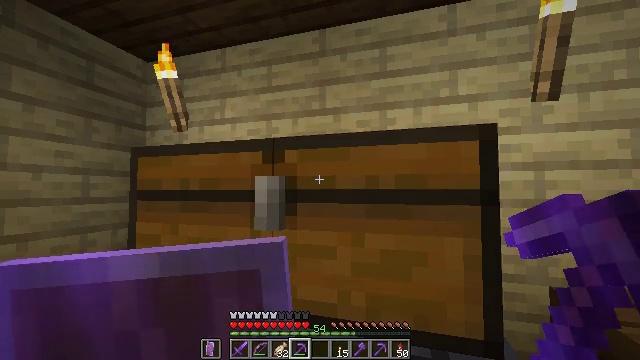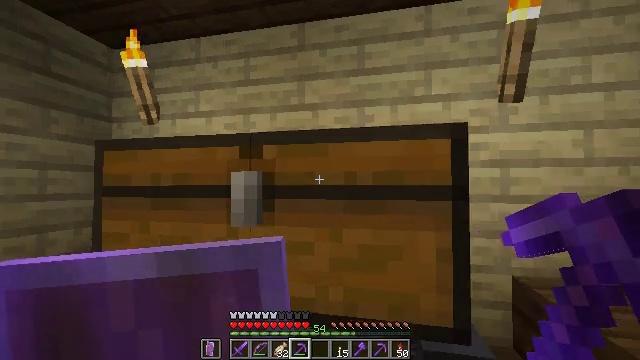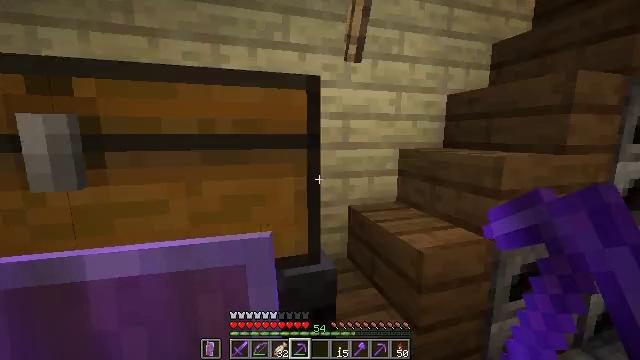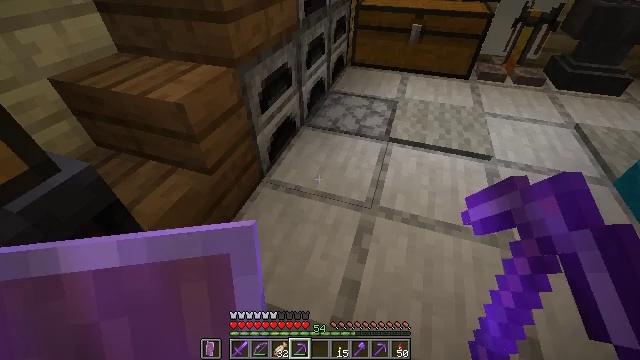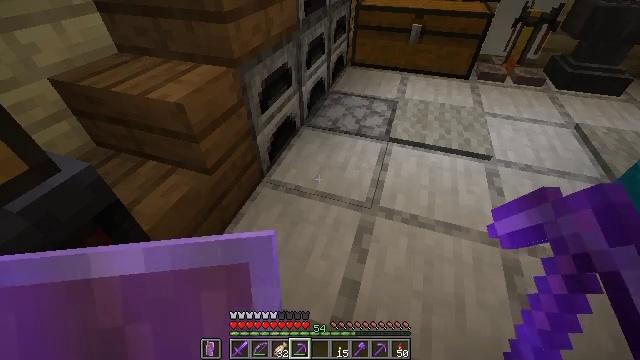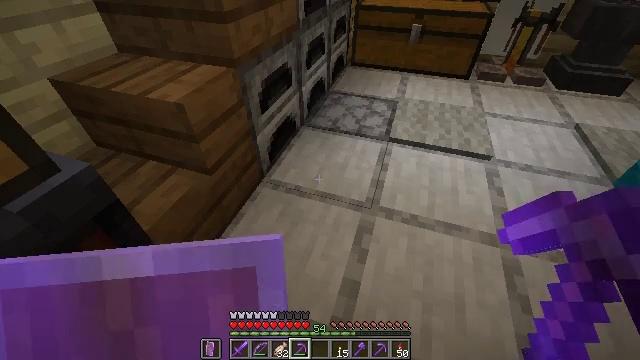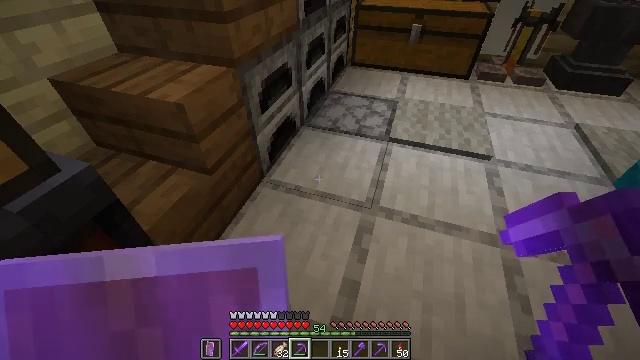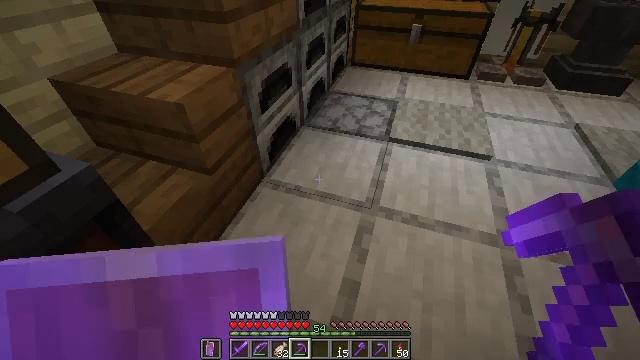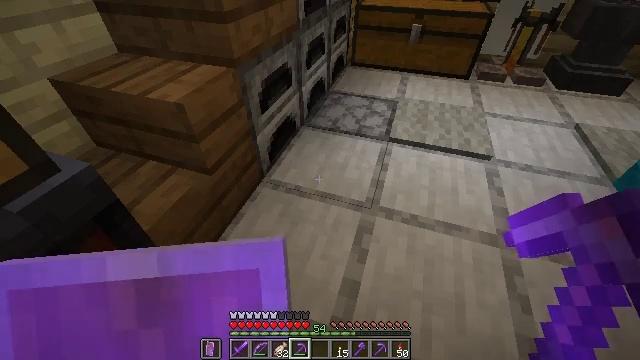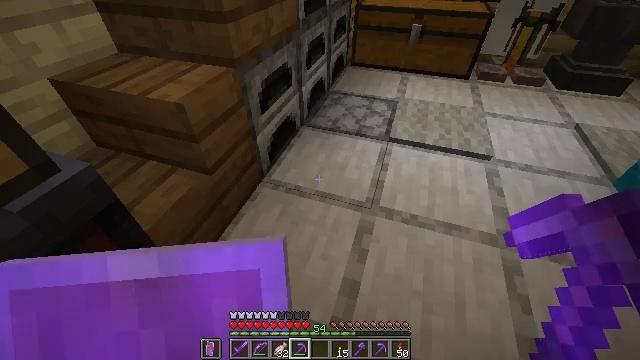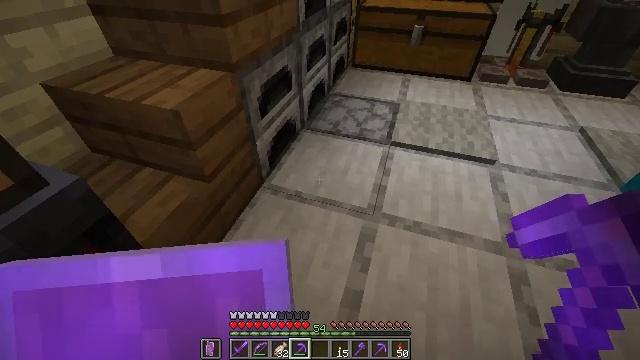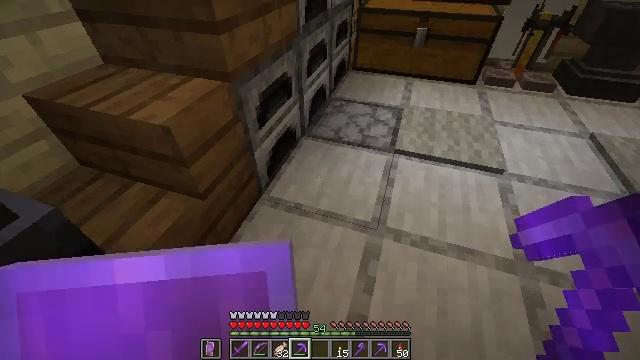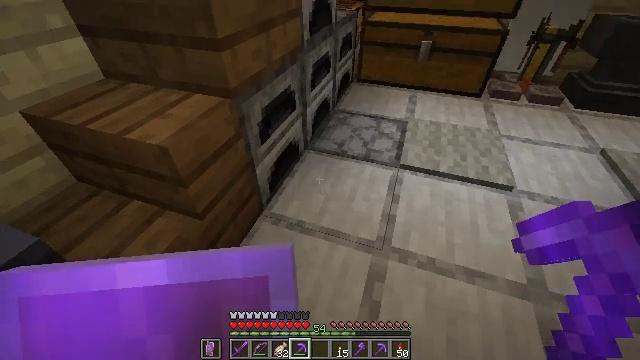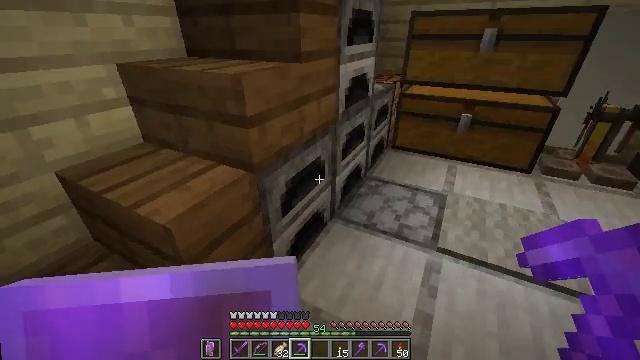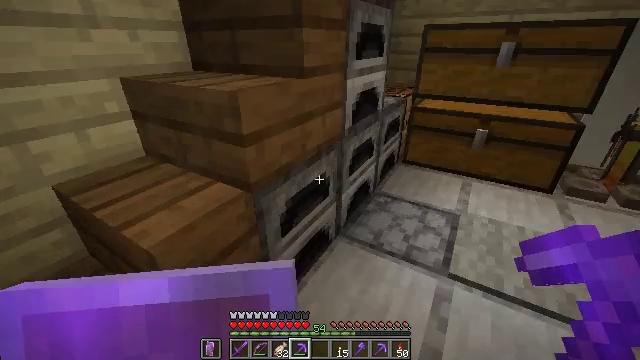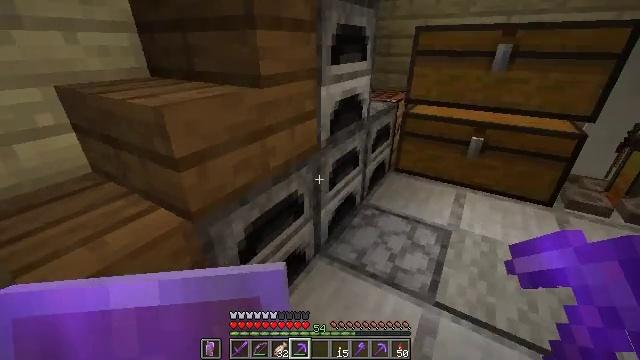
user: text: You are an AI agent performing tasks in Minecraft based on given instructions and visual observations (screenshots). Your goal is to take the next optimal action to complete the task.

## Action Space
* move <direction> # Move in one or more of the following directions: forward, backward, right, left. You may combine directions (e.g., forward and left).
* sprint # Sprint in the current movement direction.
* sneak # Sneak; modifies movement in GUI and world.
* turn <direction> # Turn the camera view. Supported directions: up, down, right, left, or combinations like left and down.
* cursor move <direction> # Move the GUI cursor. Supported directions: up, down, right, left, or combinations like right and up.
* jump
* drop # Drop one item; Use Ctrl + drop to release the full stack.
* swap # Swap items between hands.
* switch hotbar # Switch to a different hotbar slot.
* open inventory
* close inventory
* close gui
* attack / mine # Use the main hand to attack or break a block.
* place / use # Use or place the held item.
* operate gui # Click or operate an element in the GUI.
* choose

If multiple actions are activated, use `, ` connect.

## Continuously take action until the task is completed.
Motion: motion action
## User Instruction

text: craft item air
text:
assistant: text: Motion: turn right
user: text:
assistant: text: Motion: turn right and down
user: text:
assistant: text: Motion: turn right and down
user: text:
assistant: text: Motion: no_op
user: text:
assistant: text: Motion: no_op
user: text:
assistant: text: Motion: no_op
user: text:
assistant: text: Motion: no_op
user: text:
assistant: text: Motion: no_op
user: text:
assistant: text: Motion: no_op
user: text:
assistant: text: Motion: move forward
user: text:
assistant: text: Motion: move forward
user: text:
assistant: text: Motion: move forward, turn up
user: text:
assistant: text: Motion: move forward and move right, turn left and up
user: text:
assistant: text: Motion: move forward and move right, turn left and up
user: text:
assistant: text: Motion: move forward and move right
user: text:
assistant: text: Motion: move forward and move right, turn left and up
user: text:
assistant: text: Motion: move forward and move right
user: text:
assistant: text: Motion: move forward and move right, turn left and up
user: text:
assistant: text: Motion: move forward and move right, turn left and up
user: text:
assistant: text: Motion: move forward and move right
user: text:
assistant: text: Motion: move forward and move right, turn left and up
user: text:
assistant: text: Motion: turn left and up
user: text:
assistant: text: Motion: turn left and up
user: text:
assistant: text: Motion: turn left and up
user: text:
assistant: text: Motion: turn left
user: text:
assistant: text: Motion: no_op
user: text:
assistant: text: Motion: use / place
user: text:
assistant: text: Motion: use / place
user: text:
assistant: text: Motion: use / place
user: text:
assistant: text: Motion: no_op